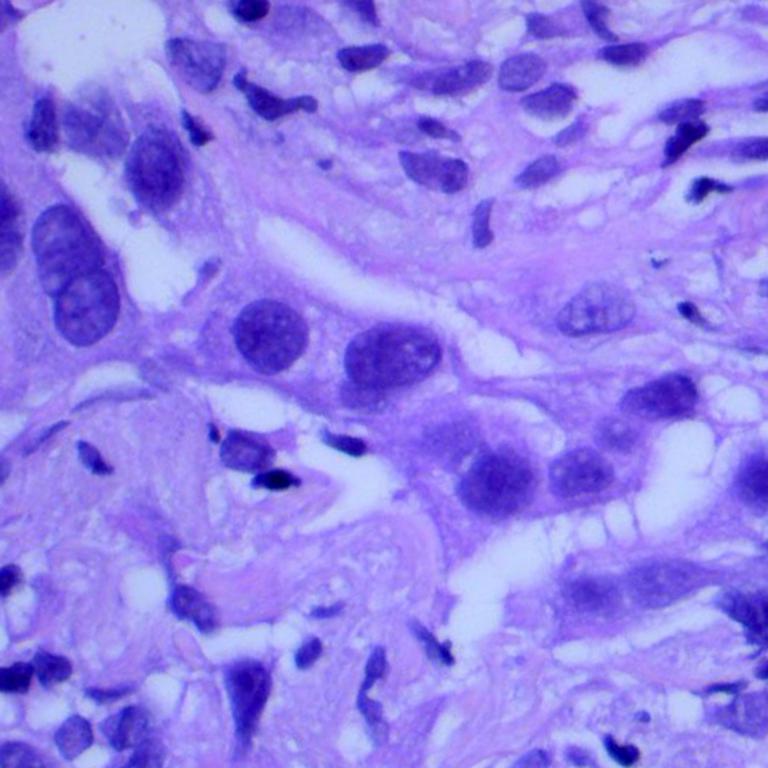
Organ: lung
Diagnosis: adenocarcinomas